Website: home-depot
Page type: account-selection
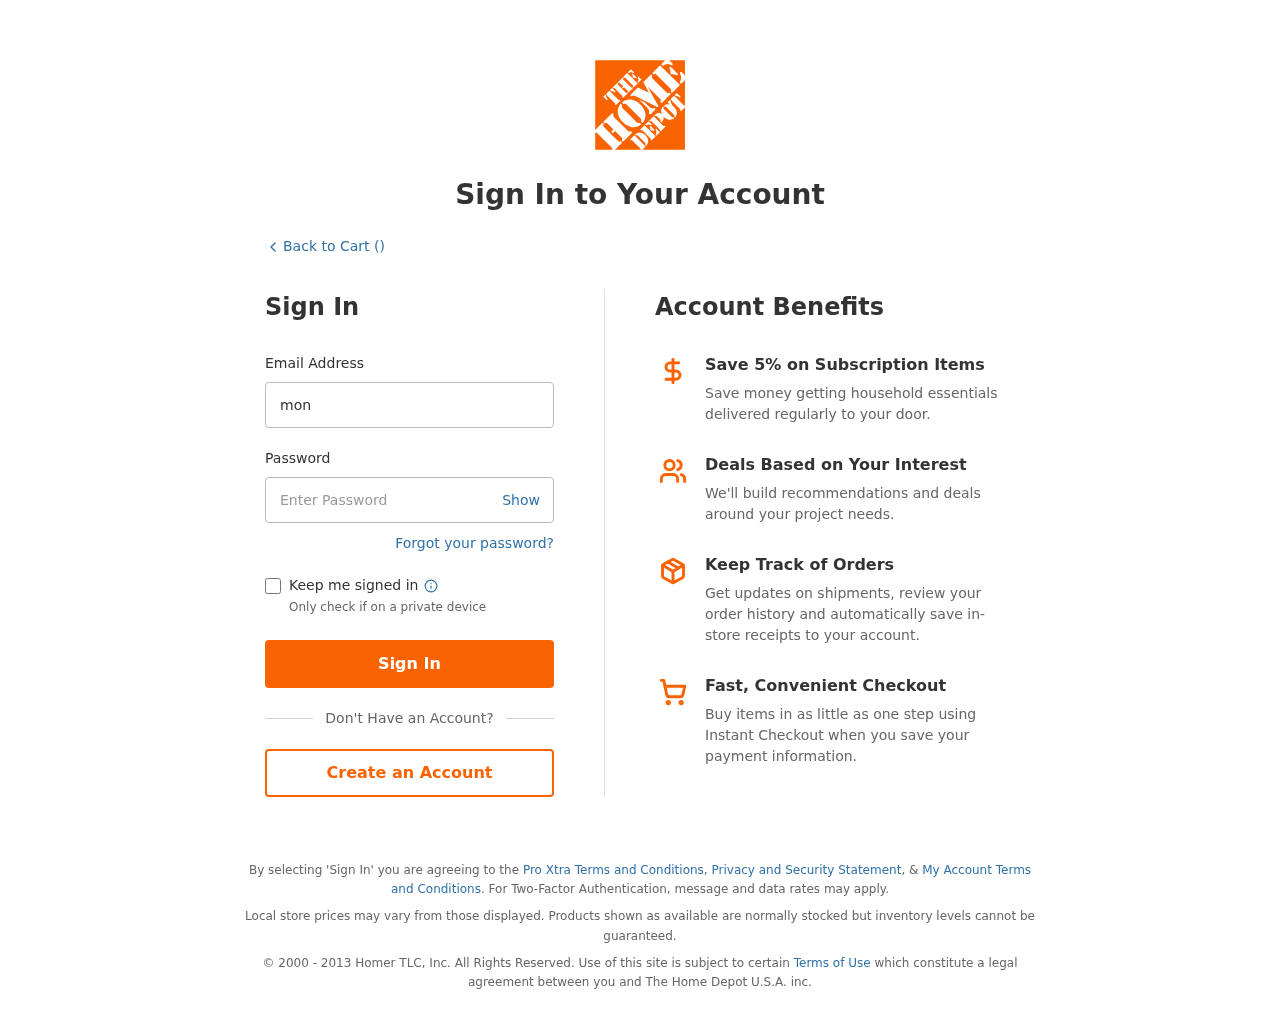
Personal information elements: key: PII_LOGIN_USERNAME
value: monica7091